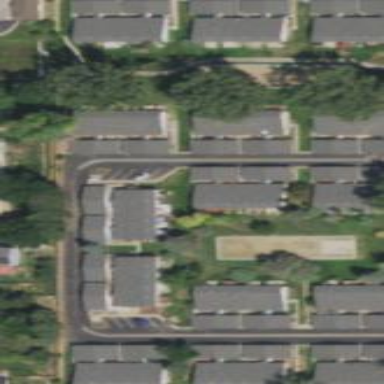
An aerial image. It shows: Condominium within residential area.